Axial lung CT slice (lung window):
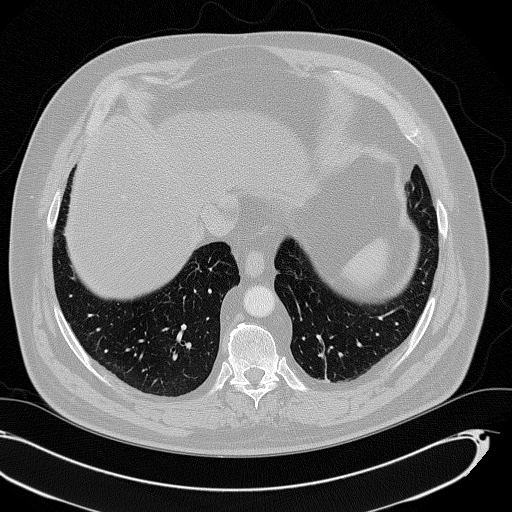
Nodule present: no